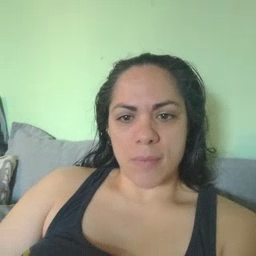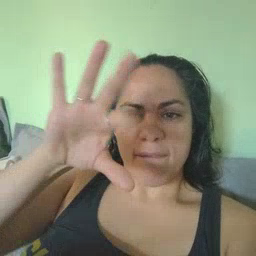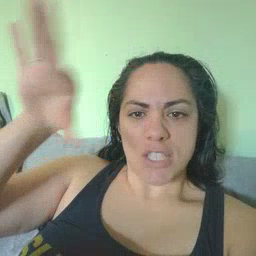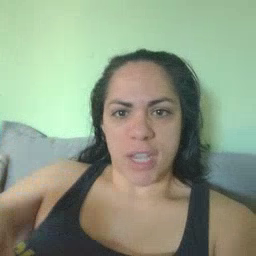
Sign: frenchfries